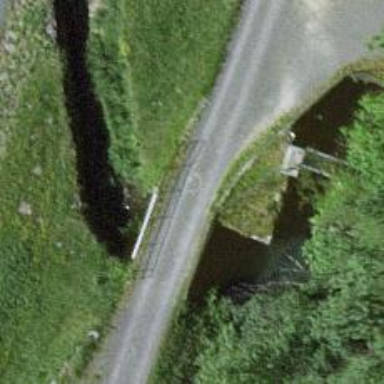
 crossing bridge with grade2 track type."